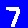
Digit: 7